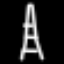
Label: The Eiffel Tower